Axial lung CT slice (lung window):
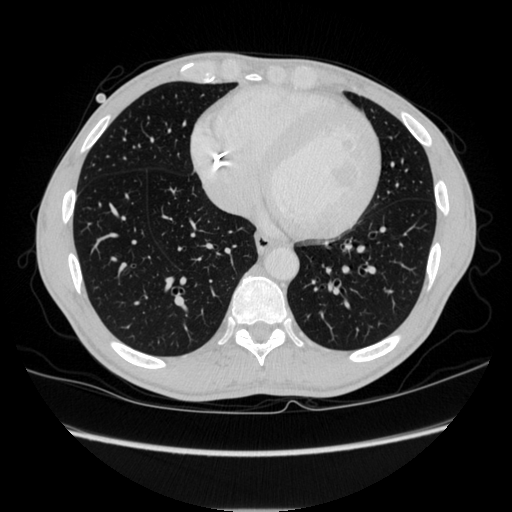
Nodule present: no